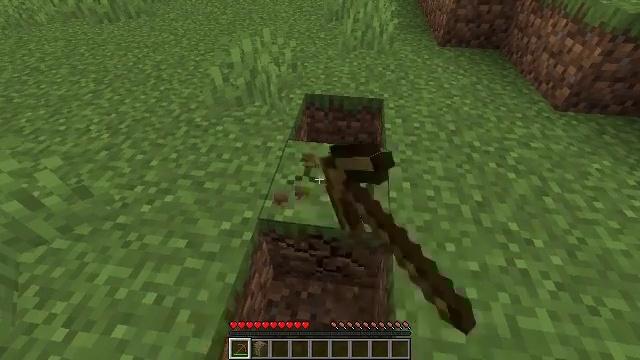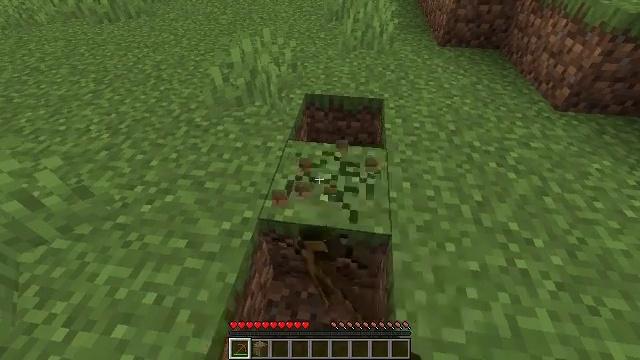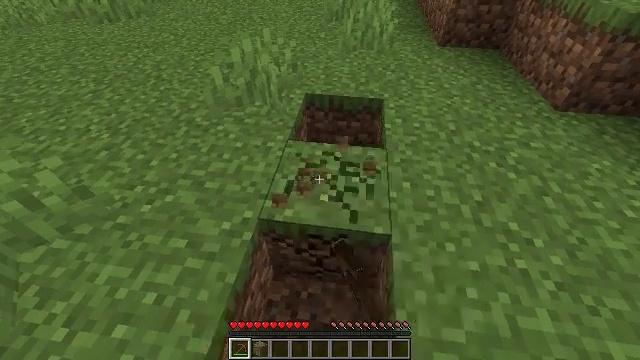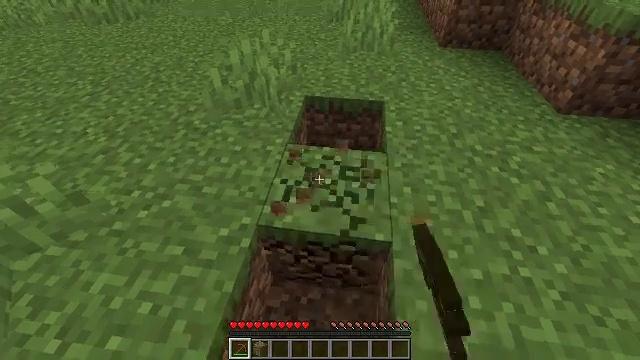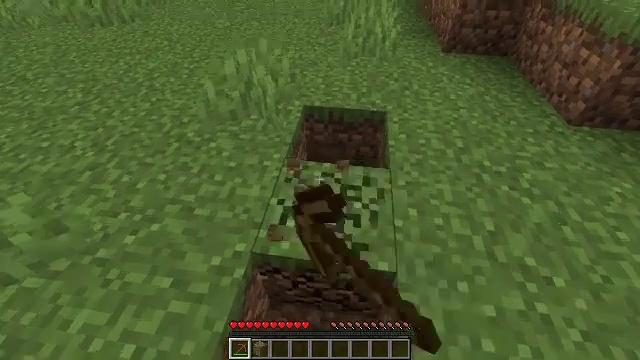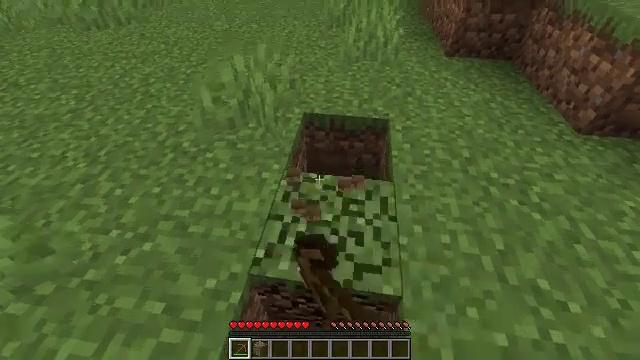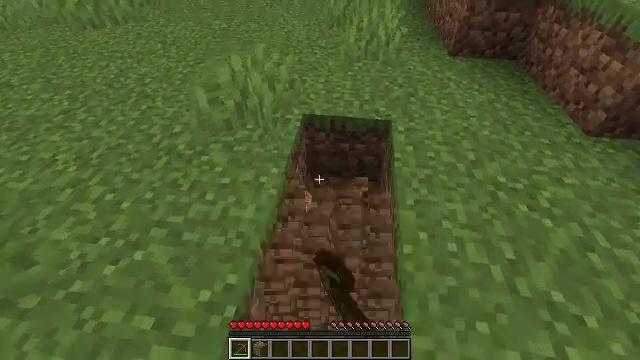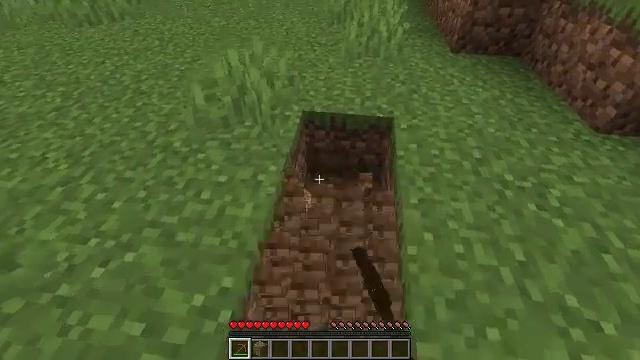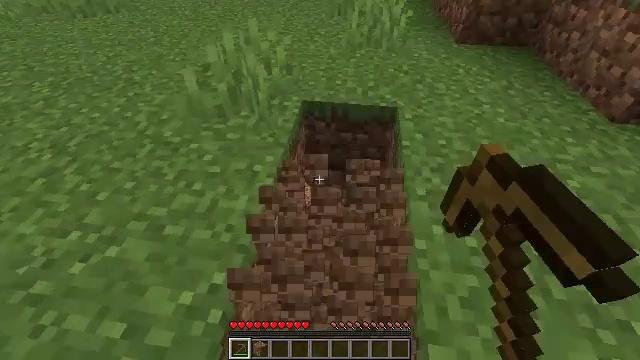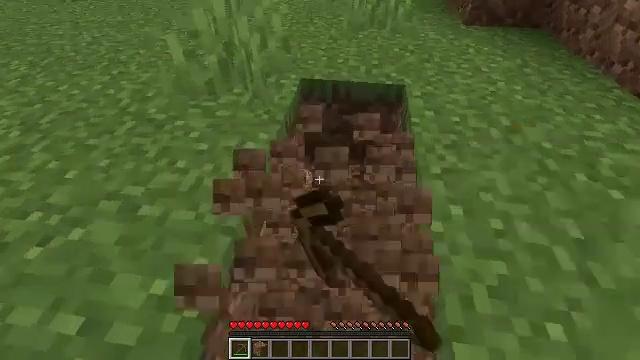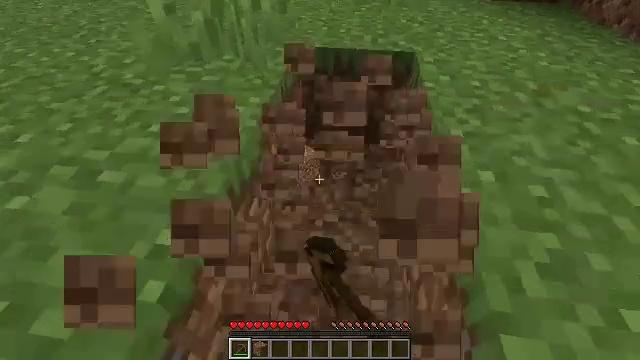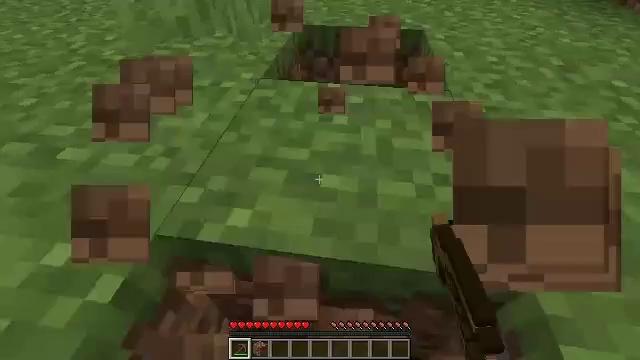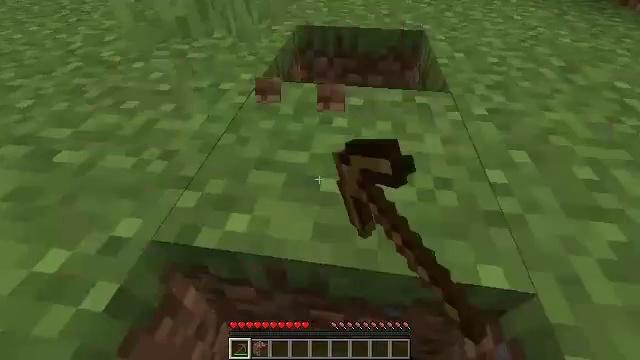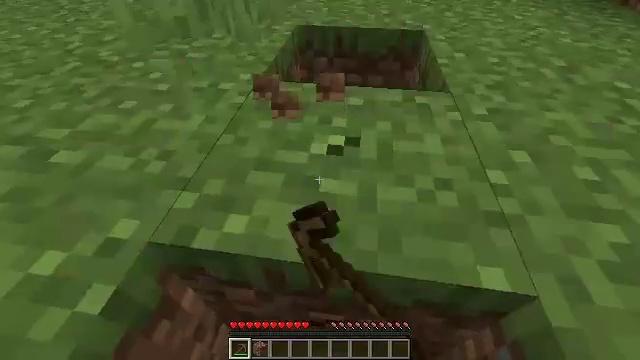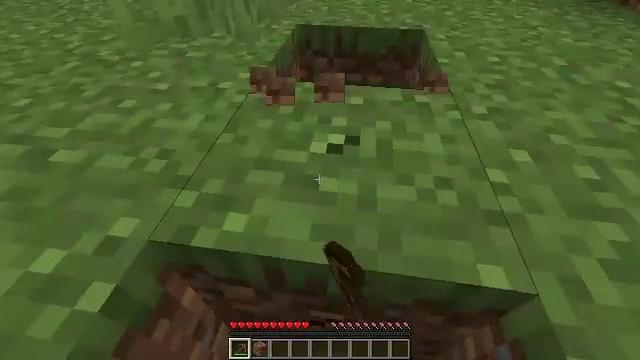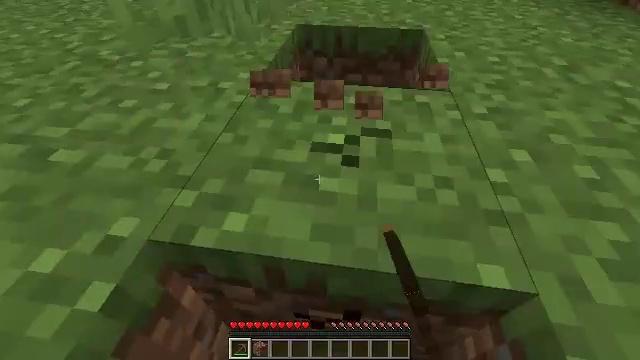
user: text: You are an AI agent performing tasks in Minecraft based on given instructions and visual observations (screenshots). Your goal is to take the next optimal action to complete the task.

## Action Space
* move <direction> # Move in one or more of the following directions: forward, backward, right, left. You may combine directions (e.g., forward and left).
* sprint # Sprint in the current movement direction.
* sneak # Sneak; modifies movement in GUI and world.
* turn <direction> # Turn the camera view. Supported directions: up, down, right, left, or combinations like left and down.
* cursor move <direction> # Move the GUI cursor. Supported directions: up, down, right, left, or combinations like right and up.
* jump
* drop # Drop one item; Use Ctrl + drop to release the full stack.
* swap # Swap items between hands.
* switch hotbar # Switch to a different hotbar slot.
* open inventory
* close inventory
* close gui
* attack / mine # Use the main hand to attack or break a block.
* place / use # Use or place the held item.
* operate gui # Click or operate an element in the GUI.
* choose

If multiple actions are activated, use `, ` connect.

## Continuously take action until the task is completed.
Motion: motion action
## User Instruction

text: Break the grass block.
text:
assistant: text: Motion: attack / mine
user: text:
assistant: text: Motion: attack / mine
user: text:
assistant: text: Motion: move forward, attack / mine
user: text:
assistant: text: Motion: move forward, attack / mine
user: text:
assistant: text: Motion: move forward, attack / mine
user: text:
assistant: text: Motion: attack / mine
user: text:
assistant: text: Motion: attack / mine
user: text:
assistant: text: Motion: attack / mine
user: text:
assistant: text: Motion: attack / mine
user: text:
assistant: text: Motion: attack / mine
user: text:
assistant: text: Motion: attack / mine
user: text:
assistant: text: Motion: attack / mine
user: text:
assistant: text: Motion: attack / mine
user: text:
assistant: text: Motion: attack / mine
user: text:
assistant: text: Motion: attack / mine
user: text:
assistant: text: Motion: attack / mine